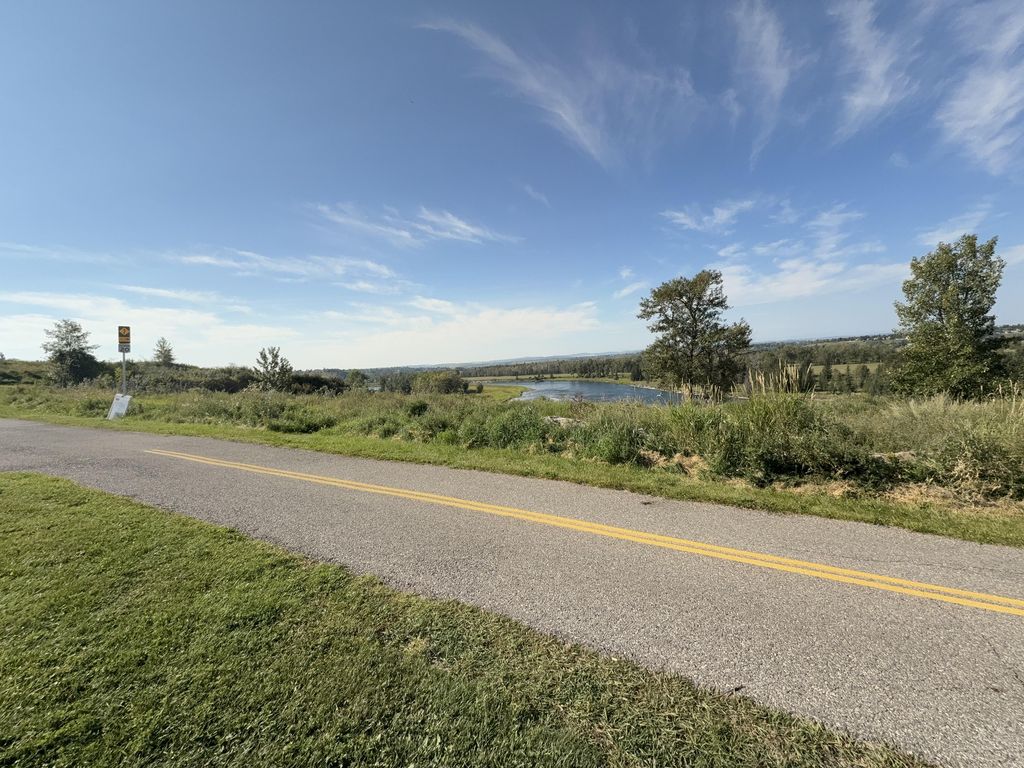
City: calgary